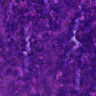
Metastatic tissue present: no